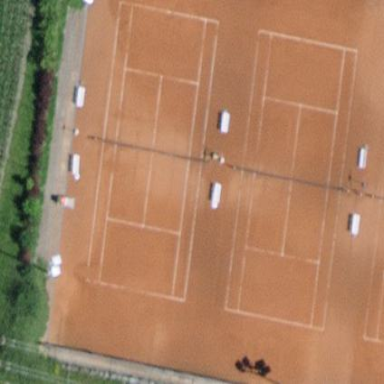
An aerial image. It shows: Tennis court on pitch designated for leisure land.